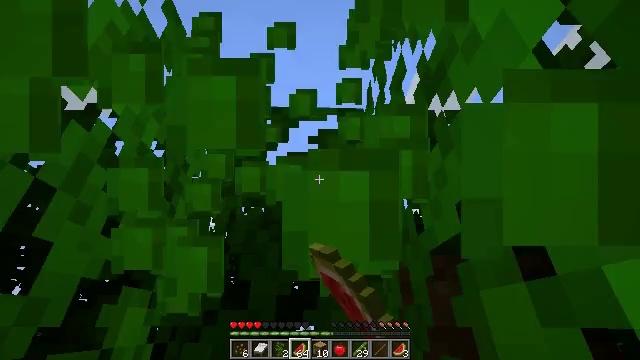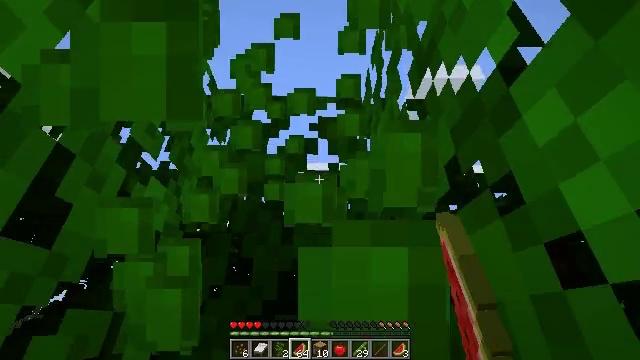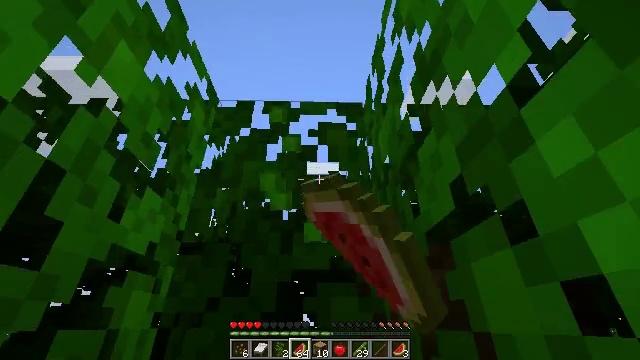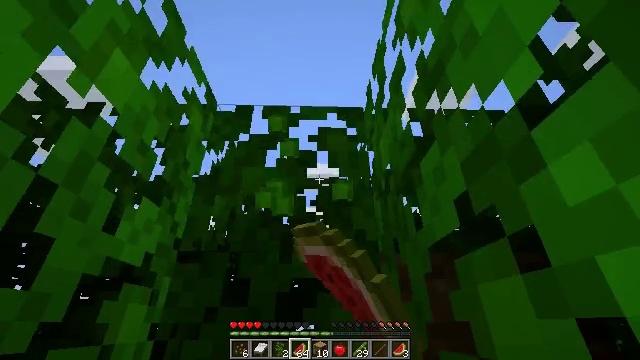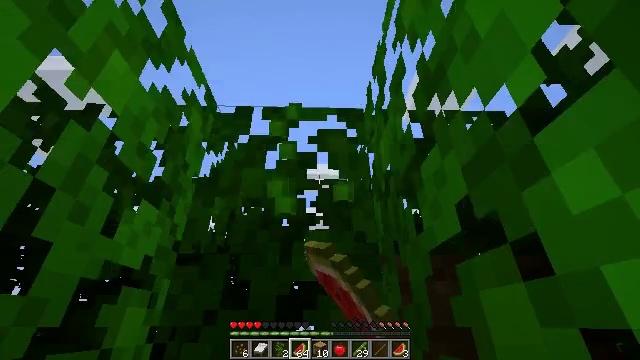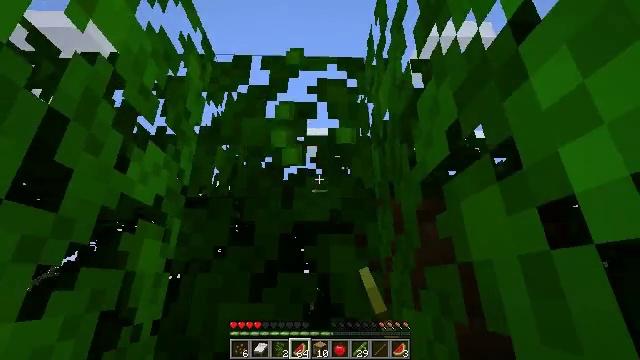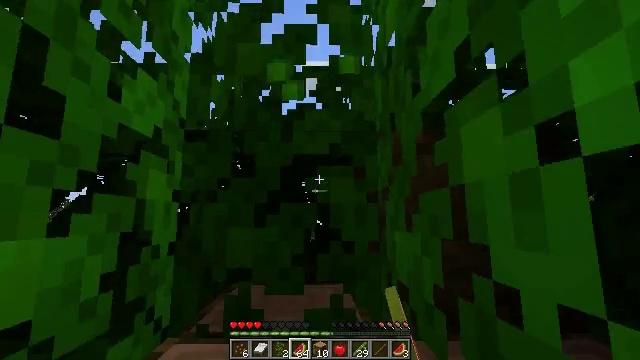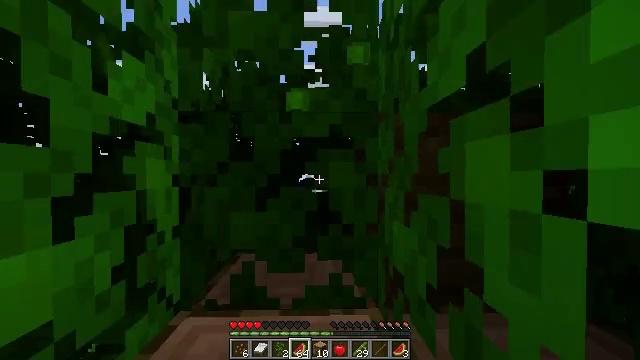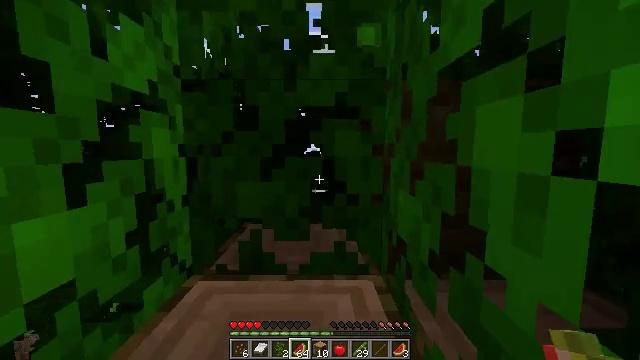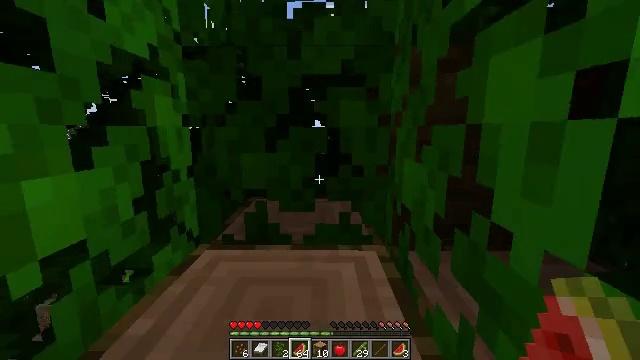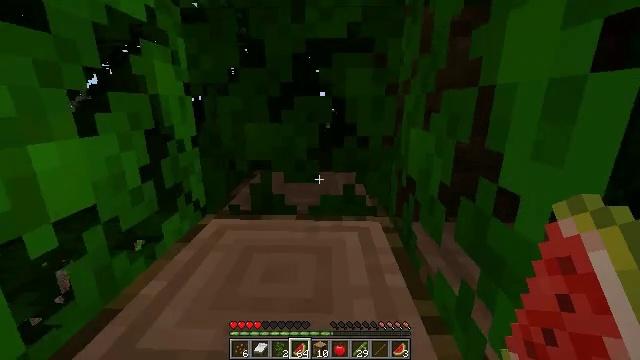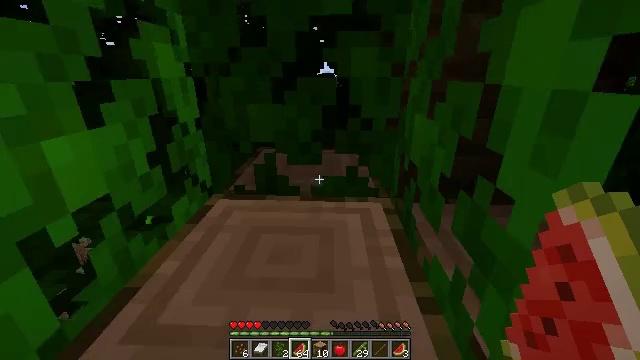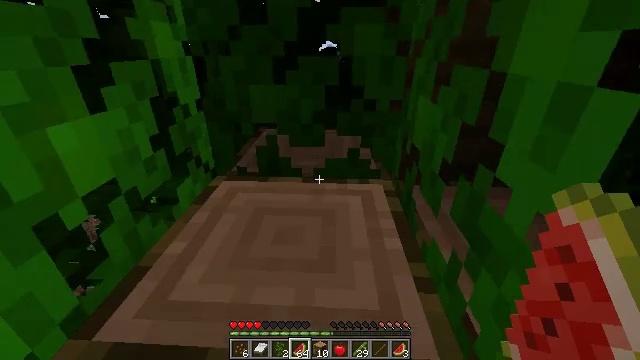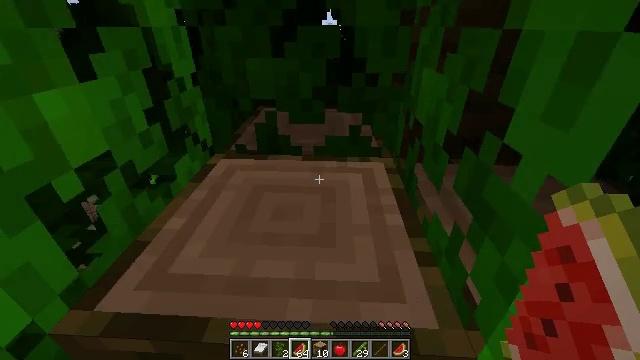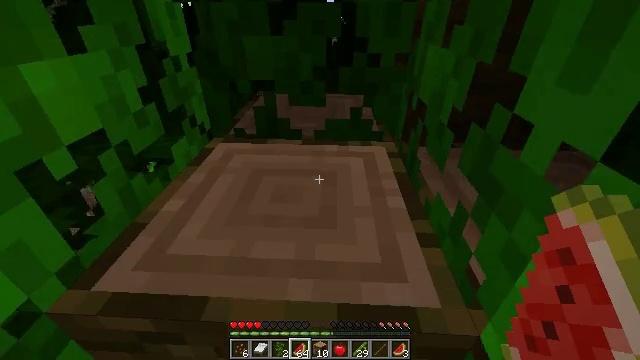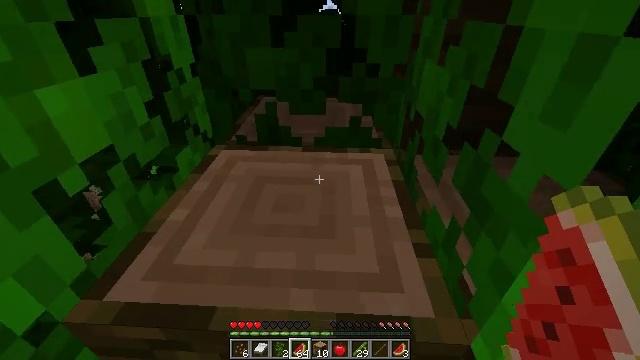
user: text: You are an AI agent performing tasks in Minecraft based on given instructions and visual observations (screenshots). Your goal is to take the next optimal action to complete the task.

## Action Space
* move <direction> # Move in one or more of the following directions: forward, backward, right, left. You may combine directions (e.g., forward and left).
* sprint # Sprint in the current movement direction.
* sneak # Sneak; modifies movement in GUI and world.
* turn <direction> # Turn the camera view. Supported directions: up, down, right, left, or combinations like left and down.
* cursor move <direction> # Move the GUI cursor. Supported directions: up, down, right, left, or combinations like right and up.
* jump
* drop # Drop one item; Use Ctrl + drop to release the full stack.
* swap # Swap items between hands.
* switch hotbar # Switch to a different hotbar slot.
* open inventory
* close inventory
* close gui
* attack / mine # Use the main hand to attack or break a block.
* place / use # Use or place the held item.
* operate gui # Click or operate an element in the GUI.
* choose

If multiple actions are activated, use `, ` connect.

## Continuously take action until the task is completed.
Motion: motion action
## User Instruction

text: Use an axe to chop the jungle log.
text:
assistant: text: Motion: move forward, attack / mine
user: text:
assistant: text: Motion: move forward, attack / mine
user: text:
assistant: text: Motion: move forward, attack / mine
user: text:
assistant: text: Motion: move forward, attack / mine
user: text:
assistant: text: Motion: move forward, turn down
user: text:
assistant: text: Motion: move forward, turn down
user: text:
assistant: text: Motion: move forward, turn down
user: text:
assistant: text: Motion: move forward, turn left and down, jump
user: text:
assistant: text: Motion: move forward, turn left and down, jump
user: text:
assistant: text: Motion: move forward, turn left and down, jump
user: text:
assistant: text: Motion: move forward, turn down, jump
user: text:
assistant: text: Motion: move forward, turn down, jump
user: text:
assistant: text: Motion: move forward, turn down, jump
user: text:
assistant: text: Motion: move forward, turn down, jump
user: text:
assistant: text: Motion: move forward, jump
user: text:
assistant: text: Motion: move forward, turn left and up, jump
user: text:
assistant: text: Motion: move forward, jump
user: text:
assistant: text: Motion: move forward, jump
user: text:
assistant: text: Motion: move forward, jump
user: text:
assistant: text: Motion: move forward, jump
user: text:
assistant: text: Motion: move forward, jump
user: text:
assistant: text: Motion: move forward, turn right and up, jump
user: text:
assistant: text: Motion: move forward, jump
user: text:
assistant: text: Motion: move forward, jump
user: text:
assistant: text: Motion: move forward, jump
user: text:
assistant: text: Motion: move forward, jump
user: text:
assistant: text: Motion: move forward, jump
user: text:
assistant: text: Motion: move forward, jump
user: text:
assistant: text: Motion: move forward, jump
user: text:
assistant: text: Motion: move forward, jump